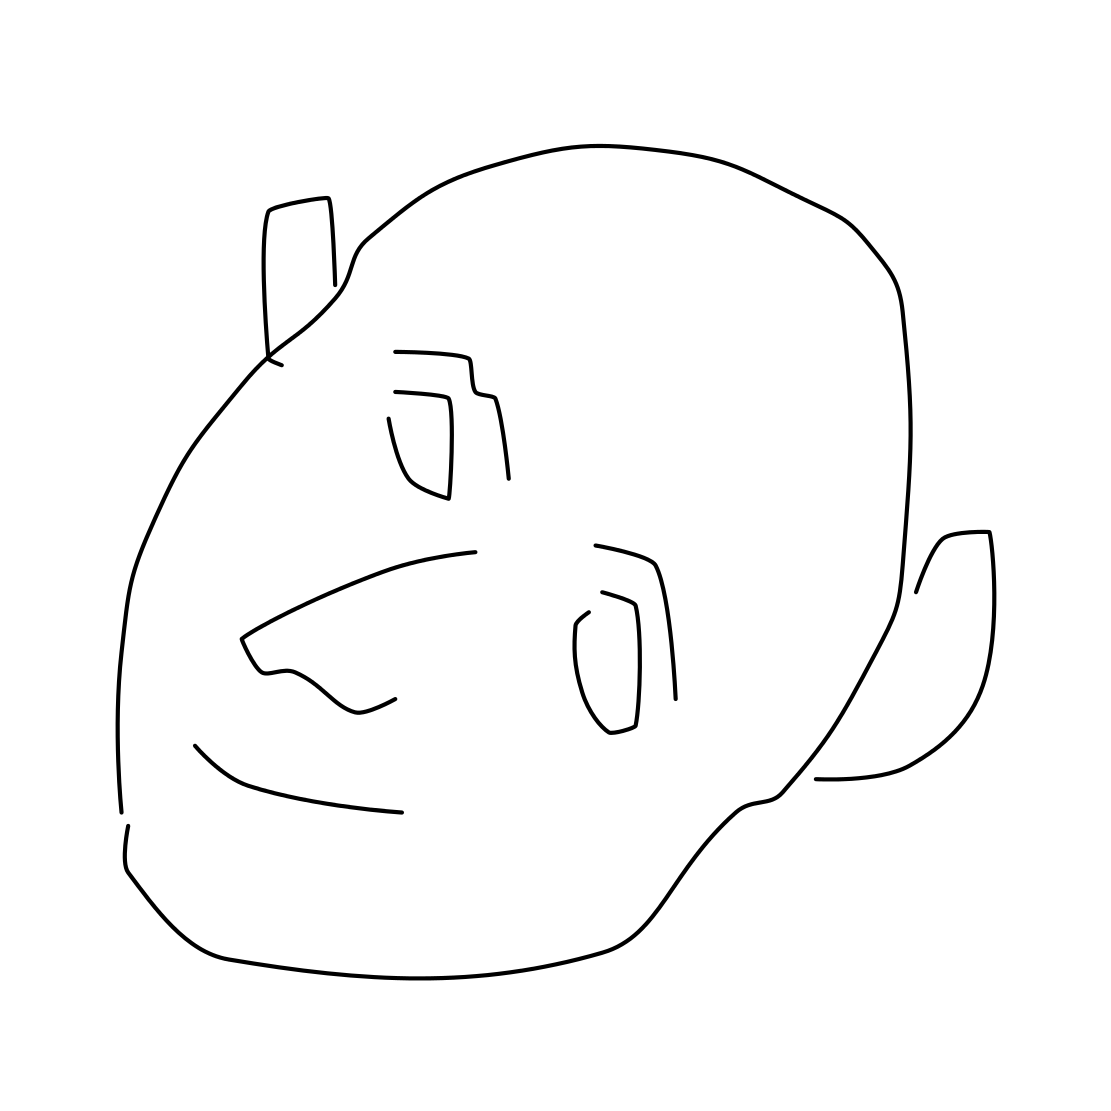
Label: head